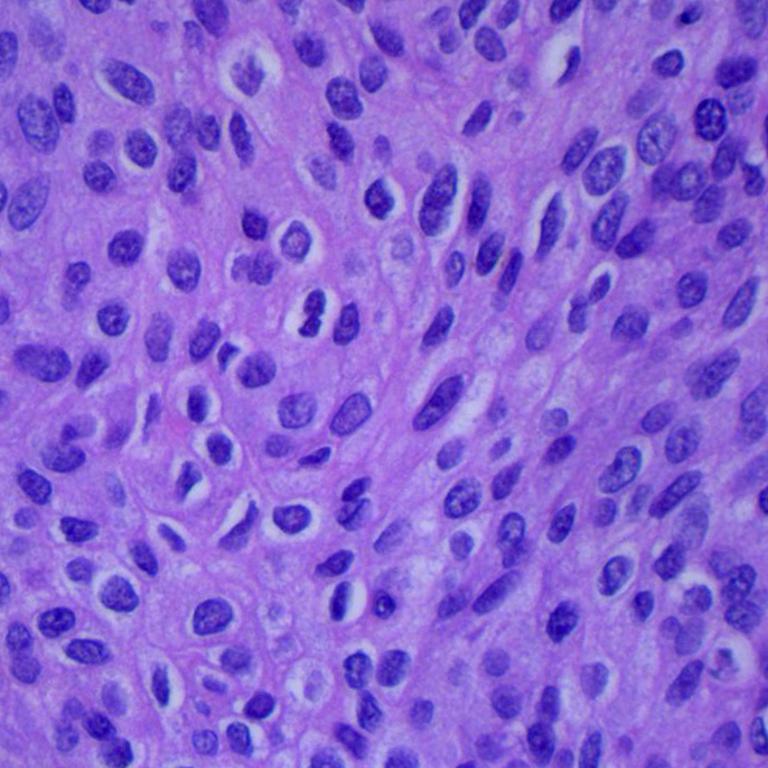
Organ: lung
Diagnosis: squamous carcinomas